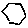
Label: hexagon